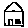
Label: house